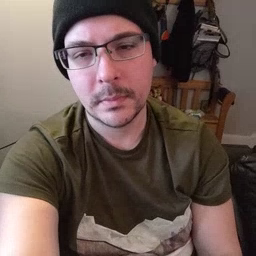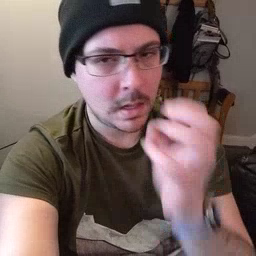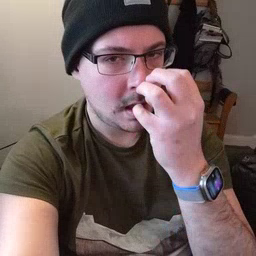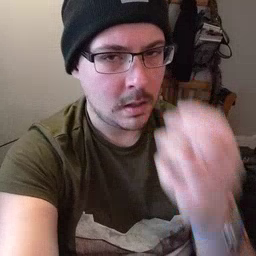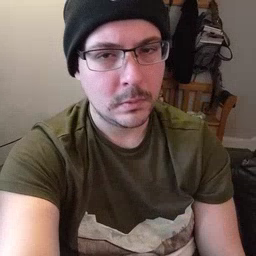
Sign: clown